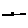
Label: flower